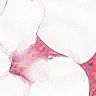
Metastatic tissue present: no